Question: I'm creating my custom order id with auto-increment generator function for my project. I will state my question here, if you want to know the whole story please read below.
As written in the title, I need a way to reject my <URL> to Firebase and it has to be done in 1 query. Currently, it will write my orderID to Firebase without rejecting it. But I need to reject if there is the same ID in the table.
The short version of my code will be posted here, the whole function will be posted below.
'''
firebase.database().ref('orderCounter/orderIDsChecker/'+orderID).set({
id: orderID,
}, function(error) {
if (error) {
console.log('Order ID fail to generate. Regenerating new ID')
createOrderID(orderCounterRef);
} else {
console.log('Order ID created!')
}
});
}
'''
The story,
I'm creating my own custom order id with auto-increment generator function for my project. The problem is that if multiple users creating order at the same time, it will generate the same id. Yes, I can use <URL> to solve the problem but I have no idea how to use it. Therefore, I have created my own version of the "transaction". With my method, I am able to prevent duplicates id unless 2 or more users create order within 1 second of gap. Or if anyone is kind enough to show me an example of how to write a transaction for my function, I thank you in advance.
The flow of the code is,
Get "currentMonth" and "orderIdCounter" from Firebase -> orderIdCounter +1 and update to Firebase -> start the process of generating order id -> Send the generated id to firebase -> If return success "order ID created", If not "got duplicate id" Re-run the whole process.
Below is the code for my order id generator function.
'''
function createOrderID(orderCounterRef){
var childData = [];
var orderID;
//Get the Current Month and Order ID Counter from Firebase
orderCounterRef.on('value', function(snap) { childData = snapshotToArrayWithoutID(snap); });
var currentMonth = childData[0];
var orderIDCounter = childData[1];
if (orderIDCounter !== undefined){
//Update orderIDCounter on Firebase.
//This is to prevent duplicate orderID when multiple users is creating order at the same time.
var IDCounter = parseInt(orderIDCounter) + 1;
//Set IDCounter to 3 digits
IDCounter = ('00' + IDCounter.toString()).slice(-3);
firebase.database().ref('orderCounter/orderIDCounter').set(IDCounter);
//Handle the process to generate Order ID. Return in YYMMxxx(auto increment) format.
orderID = handleCreateOrderID(currentMonth, (parseInt(orderIDCounter) - 1));
//Check if duplicate ID on firebase
firebase.database().ref('orderCounter/orderIDsChecker/'+orderID).set({
id: orderID,
}, function(error) {
if (error) {
console.log('Order ID fail to generate. Regenerating new ID')
createOrderID(orderCounterRef);
} else {
console.log('Order ID created!')
}
});
}
return orderID;
}
'''
My DB:

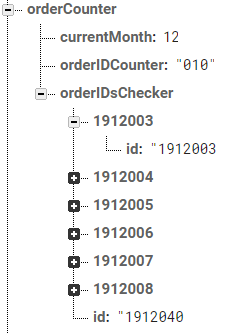
Answer: Thank you, @samthecodingman & @Renaud Tarnec for your advice.
I took @samthecodingman's code and change a bit to fit my project. But I use 'generateOrderID()' only to call the result and it works well. But you won't get any value with just the code. I call out another function ('connectToFirebase') whenever users enter the page. I am not sure why it works or if this is the right way, but it works for me and that's good enough.
'''
export function generateOrderID(){
var orderId;
var childData = [];
const orderCounterRef = firebase.database().ref('orderCounter/');
//Get the Current Month from Firebase
orderCounterRef.on('value', function(snap) { childData = snapshotToArrayWithoutID(snap); });
//Check ID format YYMMXXX (XXX=auto_increment). Hanlde auto_increment for Year and Month
handleOrderIdFormat(childData[0], orderCounterRef)
//transaction
orderCounterRef.child('orderId').transaction(function(currentId) {
orderId = (currentId||0) +1;
return orderId;
}, function(err) {
if( err ) {
console.log(err)
}
});
return orderId;
}
'''
'''
export function connectToFirebase(){
//Connection Firebase Database
const orderCounterRef = firebase.database().ref('orderCounter/');
orderCounterRef.on('value', function(snap) { });
}
'''